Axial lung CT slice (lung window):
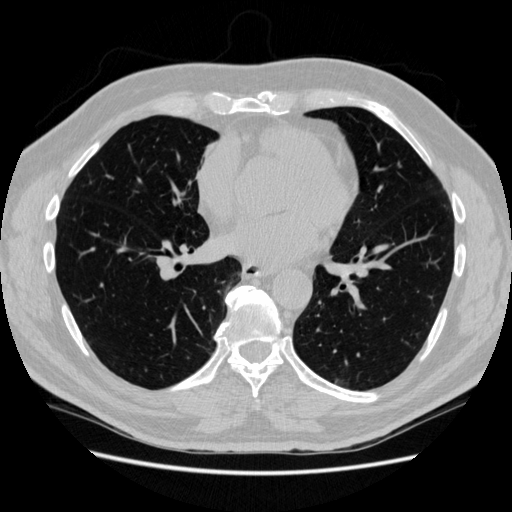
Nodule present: no